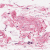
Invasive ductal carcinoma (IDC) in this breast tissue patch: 0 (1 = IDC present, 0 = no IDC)